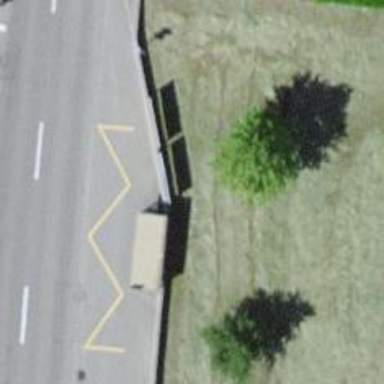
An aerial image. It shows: Bus stop with platform for public transport.